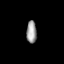
Tissue: prostate
Cell type: T cells
Senescence score: 0.3494
Nuclear area (px): 221
Mean DAPI intensity: 157.475